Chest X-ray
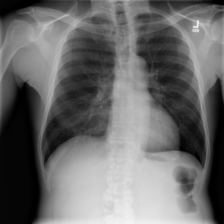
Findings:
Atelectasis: negative
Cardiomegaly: negative
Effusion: negative
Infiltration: negative
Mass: negative
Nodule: negative
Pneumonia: negative
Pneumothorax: negative
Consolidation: negative
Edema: negative
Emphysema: negative
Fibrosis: negative
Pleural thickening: negative
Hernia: negative